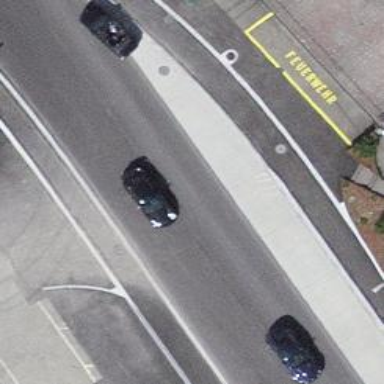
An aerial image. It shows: Bus stop with stop position for public transport.